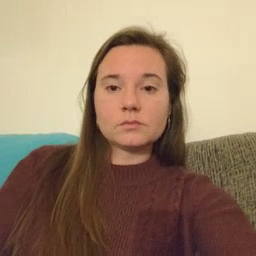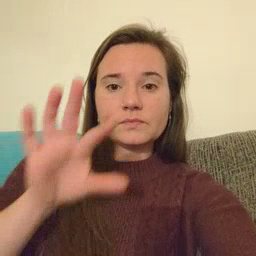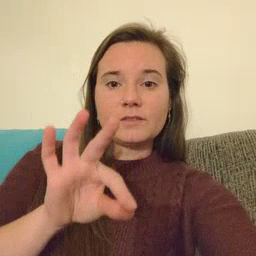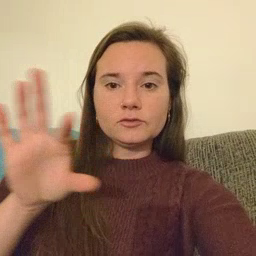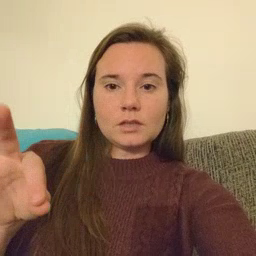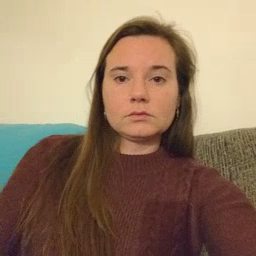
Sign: frenchfries